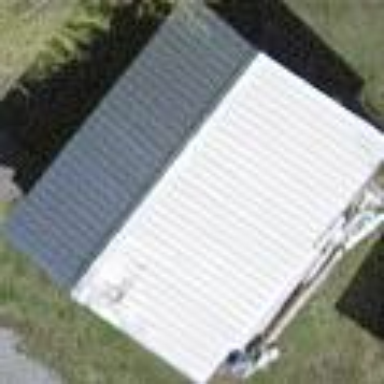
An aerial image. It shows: Shed building.